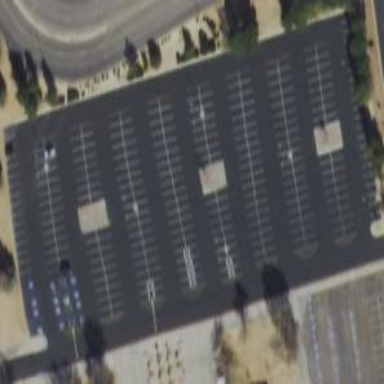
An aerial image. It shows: Parking area.